Interaction volume radius: 5 \u00c5
Interaction volume height: 10 \u00c5
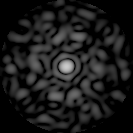
Disorder parameter: 0.8116